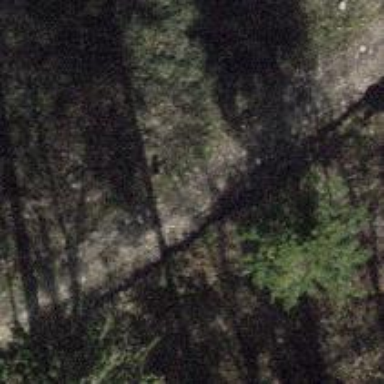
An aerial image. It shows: Bridleway.